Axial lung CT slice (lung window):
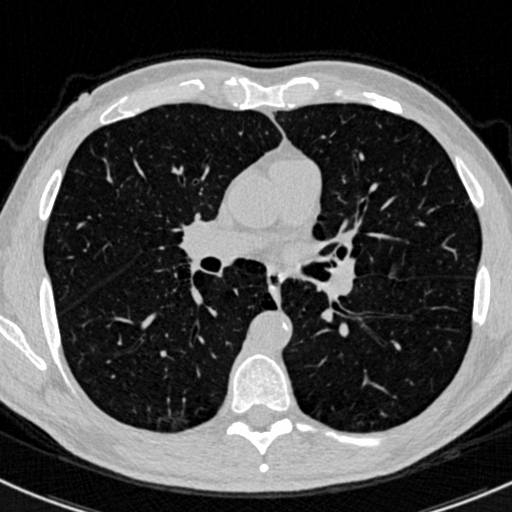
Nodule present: no